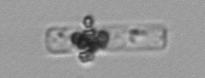
Label: Guinardia_delicatula